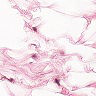
Metastatic tissue present: no